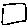
Label: square